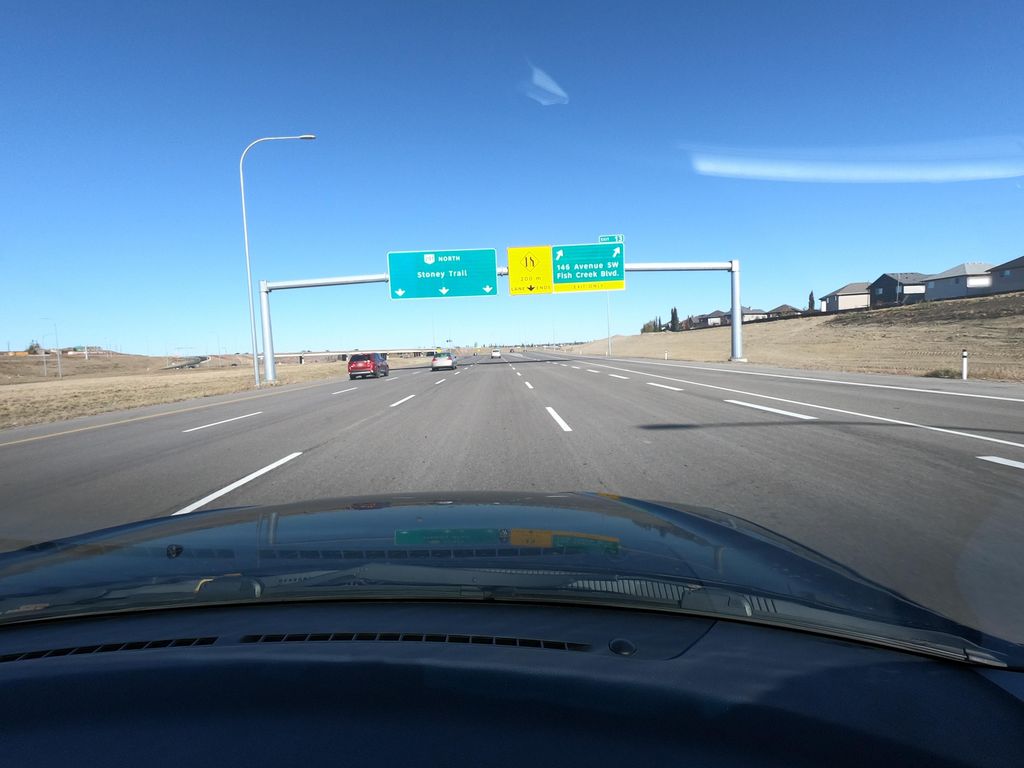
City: calgary